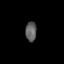
Tissue: prostate
Cell type: T cells
Senescence score: 0.3222
Nuclear area (px): 215
Mean DAPI intensity: 94.358